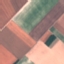
Label: AnnualCrop